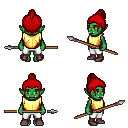
a pixel art fantasy rpg character, female body template, orc, green skin, gold chest armor, white pants, red short topknot hairstyle, maroon shoes, spear, four views (front, back, left, right), 2x2 character sprite sheet, small pixel art, hard edges, no anti-aliasing